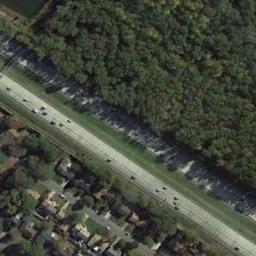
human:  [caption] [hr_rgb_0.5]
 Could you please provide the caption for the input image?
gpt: A straight freeway is a forest on one side and on the other side is a residential area .

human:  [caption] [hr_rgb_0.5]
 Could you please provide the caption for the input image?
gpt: One side of the freeway is a large green forest and the other side is full of buildings and greenery  There are many cars on the freeway .

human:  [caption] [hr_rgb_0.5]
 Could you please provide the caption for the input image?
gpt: There is only one car on the highway .

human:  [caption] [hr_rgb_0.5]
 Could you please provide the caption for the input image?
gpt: The freeway is between some trees and some houses .

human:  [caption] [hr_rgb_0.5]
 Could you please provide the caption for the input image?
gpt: There are many buildings and a forest beside the freeway .